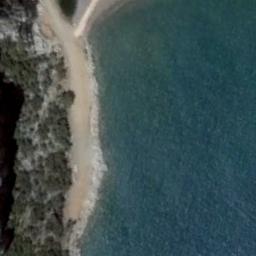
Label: beach